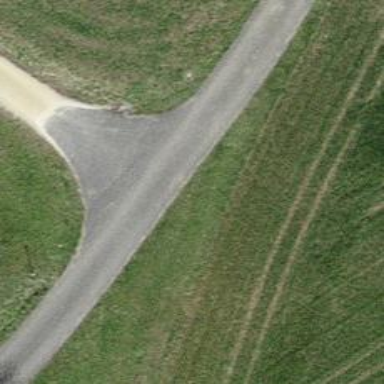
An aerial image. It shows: Paved track with grade 2 quality. It is specifically for agricultural vehicles.